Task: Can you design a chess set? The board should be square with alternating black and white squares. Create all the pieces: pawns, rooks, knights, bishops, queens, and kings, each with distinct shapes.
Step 2586:
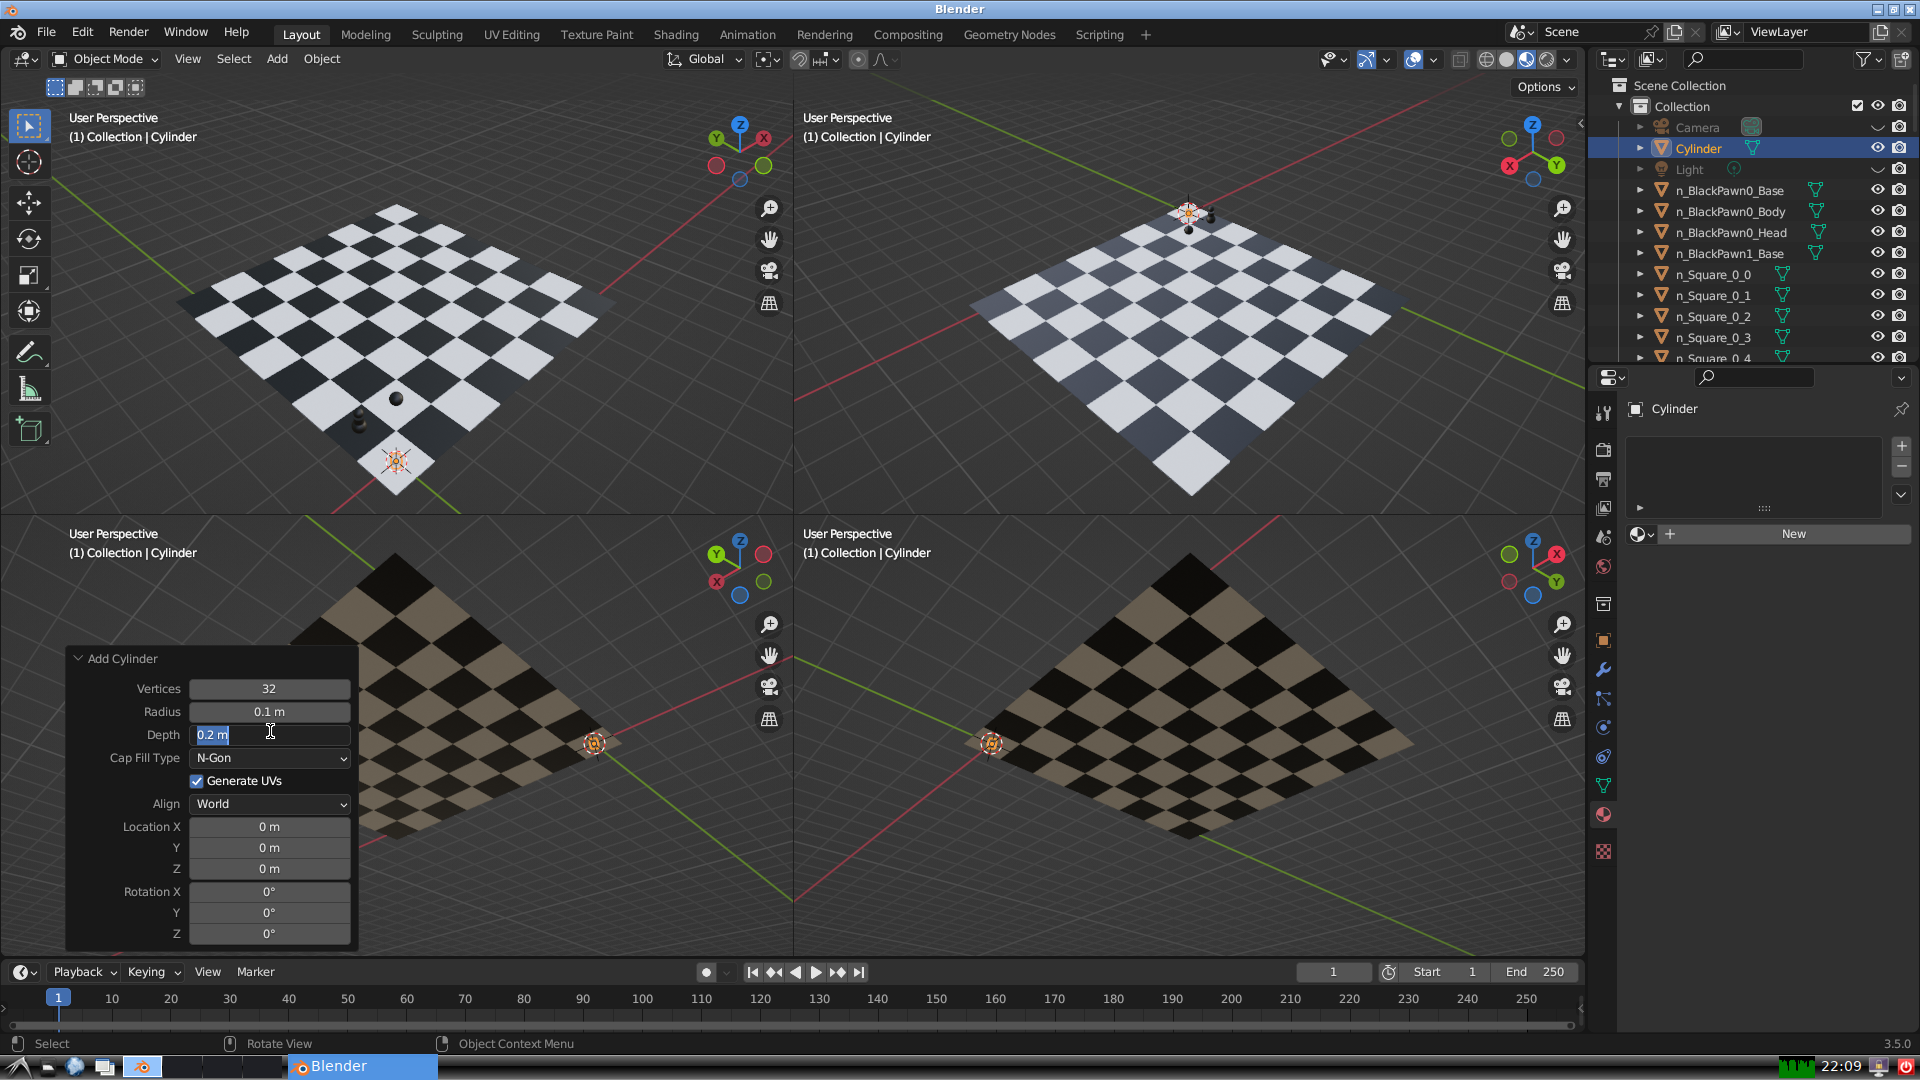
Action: input_text: 0.2